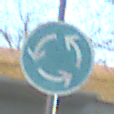
Verkehrszeichen: Kreisverkehr
Umgebung: Outdoor, Suburban
Tageszeit: MorningAfternoon
Wetter: Clear
Licht: Natural
Jahreszeit: NotSpecified
Kontrast: HighContrast